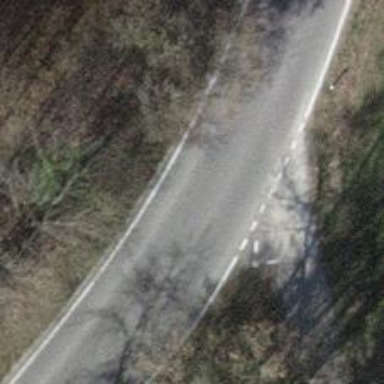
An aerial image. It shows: Tertiary road with asphalt surface.